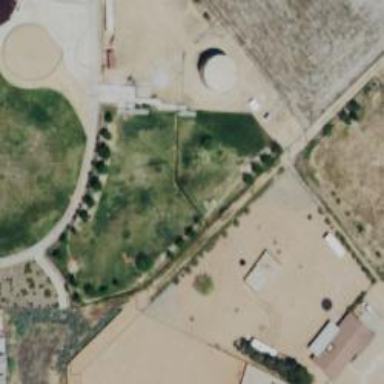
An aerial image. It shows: Fenced dog park for leisure activities on land.